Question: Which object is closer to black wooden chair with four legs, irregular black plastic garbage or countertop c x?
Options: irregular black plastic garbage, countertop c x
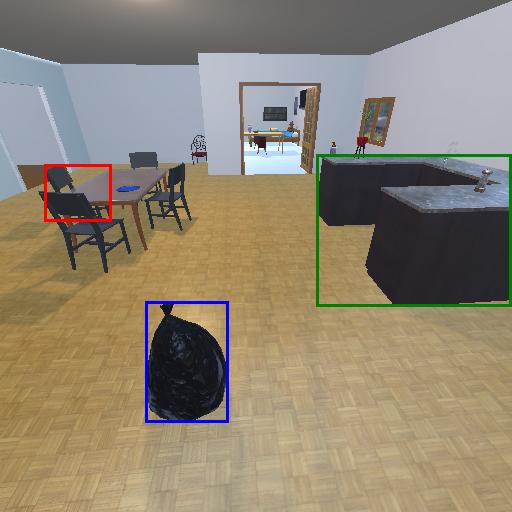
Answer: irregular black plastic garbage